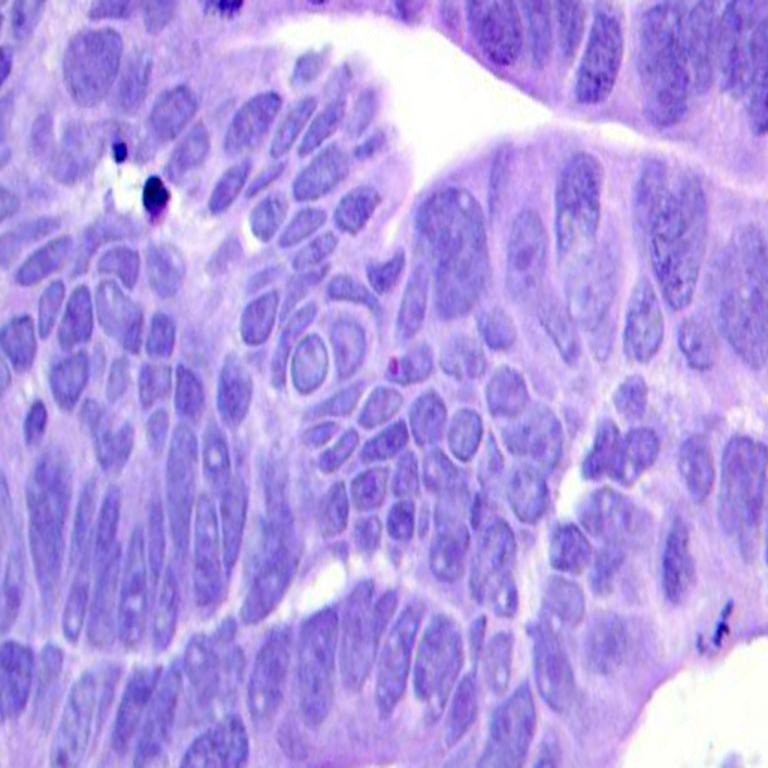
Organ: colon
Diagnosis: adenocarcinomas